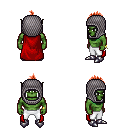
a pixel art fantasy rpg character, male body template, orc, green skin, red cape, white pants, red mohawk hairstyle, chain hood, bracelets, metal boots, four views (front, back, left, right), 2x2 character sprite sheet, small pixel art, hard edges, no anti-aliasing